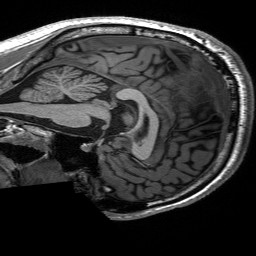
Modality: T1w
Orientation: sagittal
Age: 20
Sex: male
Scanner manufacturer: siemens
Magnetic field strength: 3 T
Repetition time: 2.53 s
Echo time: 0.00227 s